Question: I have a scenario in my basic inventory app.
i fetched the records from the core data entity and want other records to be entered against that one.
I have two core data entities Category and Product
i have made their relationship as well.
i have done with the category part.
now i want to add Products against the selected category.
for that i am using a 'UIPICKERVIEW' to show the category name.
I am currently showing the names to the 'UIPICKERVIEW'
'id'
Currently the UIPICKERVIEW is showing the name of the category from the Category table
where their is a form to insert the data to the Product table against that category.
In Simple i want to show names in the picker and in backend the id will be stored against that name.
In Category.h entity i have
'''
@property (nonatomic, retain) NSString * name;
@property (nonatomic, retain) NSNumber * is_active;
@property (nonatomic, retain) NSString * descript;
@property (nonatomic, retain) NSSet *products;
'''
IN Product.h I have
'''
@property (nonatomic, retain) NSString * name;
@property (nonatomic, retain) NSNumber * is_active;
@property (nonatomic, retain) NSString * descript;
@property (nonatomic, retain) Category *category;
'''
IMSAddProductViewController.h
'''
#import <UIKit/UIKit.h>
#import "IMSAppDelegate.h"
@interface IMSAddProductViewController : UIViewController < UITextFieldDelegate, UIPickerViewDataSource, UIPickerViewDelegate>
@property (weak, nonatomic) IBOutlet UIPickerView *categoryPicker;
@property (weak, nonatomic) IBOutlet UITextField *txtEnterName;
@property (weak, nonatomic) IBOutlet UITextField *txtEnterDescription;
@property (weak, nonatomic) IBOutlet UISwitch *txtIsActive;
@property (weak, nonatomic) IBOutlet UILabel *lblValuePicker;
@property(nonatomic,retain)NSArray *arr;
@property (assign, nonatomic) NSMutableArray *categoryArray;
- (IBAction)btnSave:(id)sender;
@end
'''
Getting results From Entity 1 Category
IMSAddProductViewController.m //(UIViewController sub class)
'''
#import "IMSAddProductViewController.h"
#import "IMSAppDelegate.h"
#import "Product.h"
#import "Category.h"
@interface IMSAddProductViewController ()
{
NSManagedObjectContext *context;
}
@end
@implementation IMSAddProductViewController
@synthesize arr;
@synthesize txtIsActive;
@synthesize categoryArray;
@synthesize txtEnterName;
@synthesize txtEnterDescription;
@synthesize categoryPicker;
@synthesize lblValuePicker;
- (void)viewDidLoad
{
[super viewDidLoad];
self.categoryPicker.delegate = self;
IMSAppDelegate *appDelegate = [[UIApplication sharedApplication]delegate];
context = [appDelegate managedObjectContext];
NSEntityDescription *category = [NSEntityDescription entityForName:@"Category" inManagedObjectContext:context];
NSFetchRequest *request = [[NSFetchRequest alloc ] init];
request.resultType = NSDictionaryResultType;
[request setEntity:category];
NSSortDescriptor *sortDescriptor = [[NSSortDescriptor alloc]
initWithKey:@"name" ascending:YES];
[request setSortDescriptors:@[sortDescriptor]];
// request.propertiesToFetch = [NSArray arrayWithObject:[[category propertiesByName] objectForKey:@"name"]];
request.returnsDistinctResults = YES;
request.resultType = NSDictionaryResultType;
NSError *error;
NSArray *array = [context executeFetchRequest:request error:&error];
// NSMutableArray *results = [[context executeFetchRequest:request error:&error] mutableCopy];
if (array == nil) {
//error handle here
}
NSArray* results2 = [array valueForKeyPath:@"name"];
[self setArr:results2];
// [self setArr:results];
NSLog (@"name: %@",self.arr);
}
//-(void) addProducts:(NSSet *)values {
//
//}
- (NSInteger)numberOfComponentsInPickerView:
(UIPickerView *)pickerView
{
return 1;
}
- (NSInteger)pickerView:(UIPickerView *)pickerView
numberOfRowsInComponent:(NSInteger)component
{
// return _countryNames.count;
return self.arr.count;
}
- (NSString *)pickerView:(UIPickerView *)pickerView
titleForRow:(NSInteger)row
forComponent:(NSInteger)component
{
//return _countryNames[row];
return self.arr[row];
}
-(void)pickerView:(UIPickerView *)pickerView didSelectRow:(NSInteger)row
inComponent:(NSInteger)component
{
categoryArray = [self.arr objectAtIndex:row];
NSLog (@"name: %@",self.categoryArray );
// both of these are returning the name of categories.
self.categoryPicker = [self.arr objectAtIndex:row];
NSLog (@"name: %@",self.categoryPicker);
NSLog(@"id : %d", row);
}
'''
THE CODE WHERE I AM INSERTING DATA TO PRODUCT
'''
- (IBAction)btnSave:(id)sender {
NSEntityDescription *entityDesc = [NSEntityDescription entityForName:@"Product" inManagedObjectContext:context];
NSManagedObject *newProduct = [[NSManagedObject alloc]initWithEntity:entityDesc insertIntoManagedObjectContext:context];
[newProduct setValue:self.txtEnterName.text forKey:@"name"];
[newProduct setValue:self.txtEnterDescription.text forKey:@"descript"];
if (self.txtIsActive.isOn) {
[newProduct setValue: @(self.txtIsActive.isOn) forKey:@"is_active"];
}
else{
[newProduct setValue: @(self.txtIsActive.tag == '0') forKey:@"is_active"];
}
// what should be done in this block of code
/*
lblValuePicker.text = [NSString stringWithFormat:@"%d",[self.categoryPicker selectedRowInComponent:0]];
NSLog(@"row number: %@", lblValuePicker.text);
[newProduct setValue:lblValuePicker.text forKey:@"category"];
*/
NSError *error = nil;
if (![context save:&error]) {
//handle the error
NSLog(@"some error");
}
else
{
NSLog(@"dataentered");
}
}
'''
HERE IS THE SNAPSHOT I HAVE IT FROM 'BASE'

THE CORE DATA IT SELF MANAGES THE INDEXES I HAVEN'T CREATE ANY ID OR PRIMARY KEY FOR THAT.
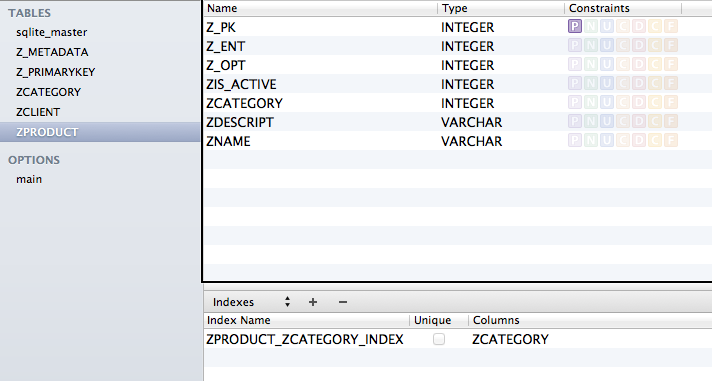
Answer: 1.
I would suggest you read this Official documentation on <URL>.
2.
Understand when you select the row in picker view then the below delegate is called, in which I can see you have used an array. This is wrong:
'''
-(void)pickerView:(UIPickerView *)pickerView didSelectRow:(NSInteger)row
inComponent:(NSInteger)component
{
categoryArray = [self.arr objectAtIndex:row];
}
'''
From the selected row, you would get only the name of the Category because that is in the array. I guess you must be getting an error here, because you are equilating an 'NSString' to an array.
To do it correctly I would suggest you to change the previous code as well. Instead, of fetching only name property from Category entity from Core Data, you fetch the whole Category entities.
I can give you code here but that wont be any good for you. You must try first.
Fetch the whole Category Entity, use a sort desciptor for 'name'- otherwise it may create problem later and in 'UIPickerView'- 'titleForRow' delegate method, use dot(.) operator to display name.
3.
Change your 'didSelectRow' implementation. Donot put anything in the array. You need the selected Category to map against the newly created Product.
Create an instance variable of type Category, and using 'objectAtIndex' method, get the corresponding Category and put it inside your instance variable.
4.
In 'btnSave' method, use the instance variable to map your Product against the selectedCategory. Please go through he link mentioned above to understand how to create, initialize and save the managed object, because I can see you are using a lot of key- value coding which is though not wrong, but is not the largely followed policy.